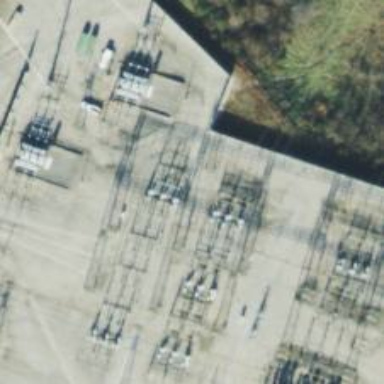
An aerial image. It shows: Switch for power supply.